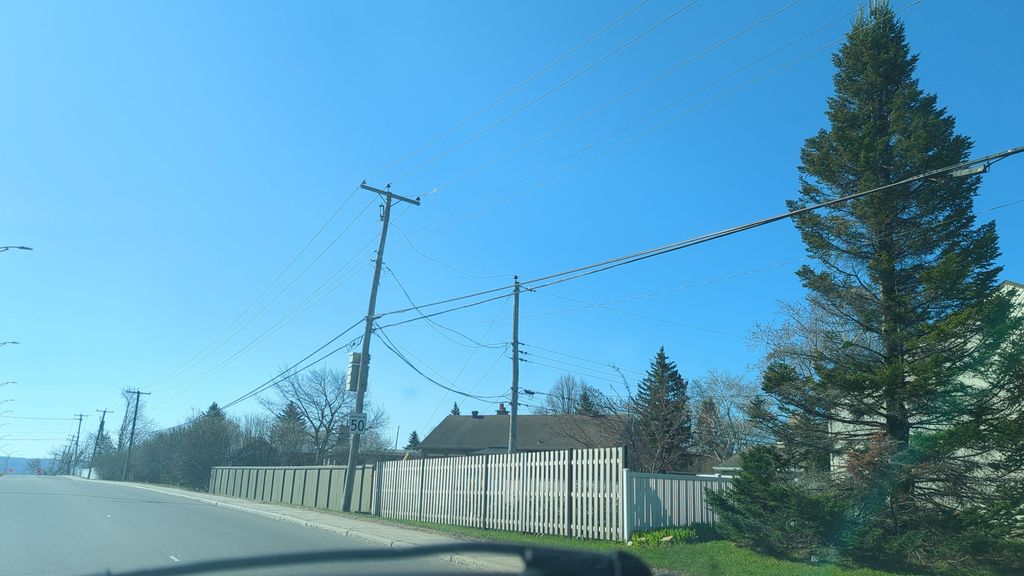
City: quebec_city